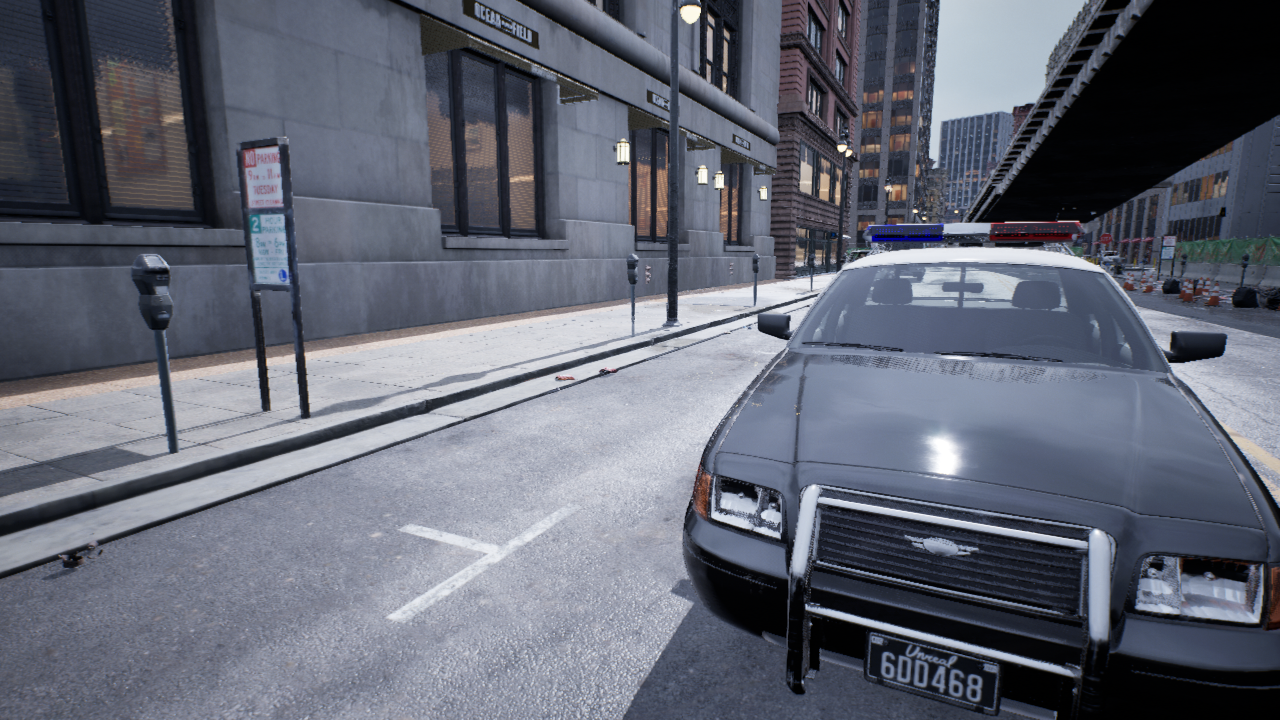
Venue: downtown
Lighting: overcast
Vehicle rig: sedan